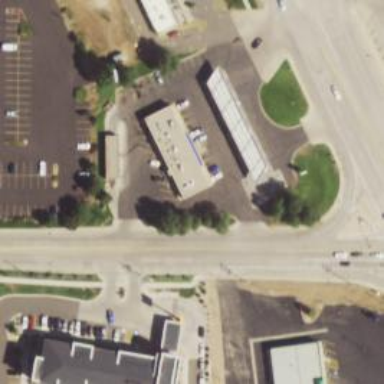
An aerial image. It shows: Convenience shop.